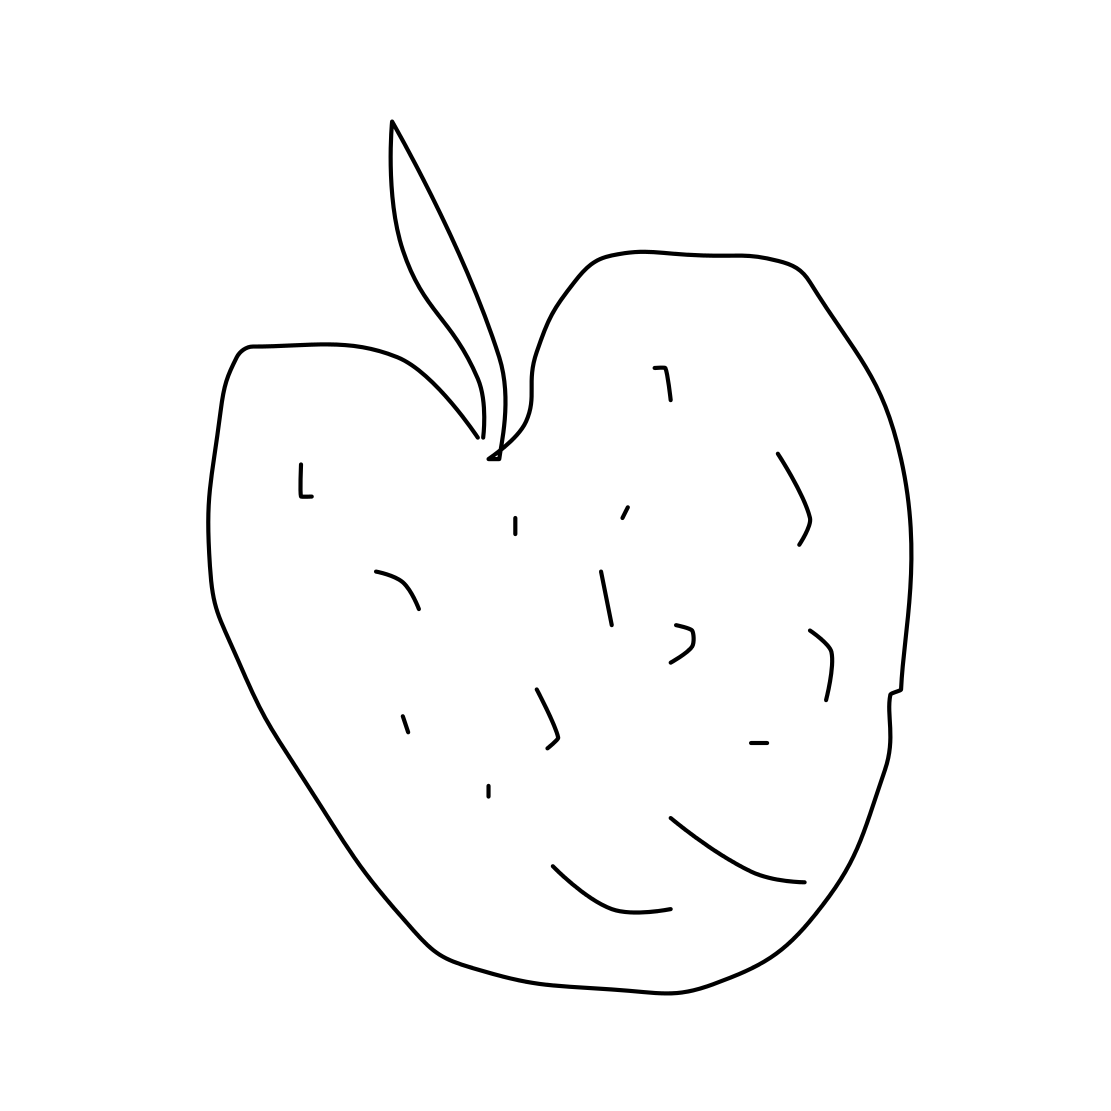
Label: strawberry